Interaction volume radius: 10 \u00c5
Interaction volume height: 30 \u00c5
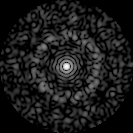
Disorder parameter: 0.8456